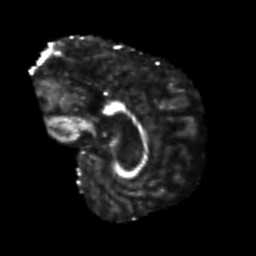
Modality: FA
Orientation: sagittal
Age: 52
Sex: male
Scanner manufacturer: siemens
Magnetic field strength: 3 T
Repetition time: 4.999 s
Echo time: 0.07946 s